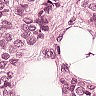
Metastatic tissue present: yes